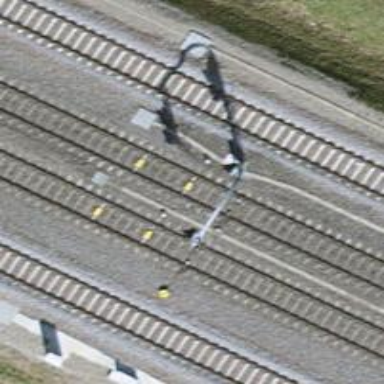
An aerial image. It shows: Railway signal.